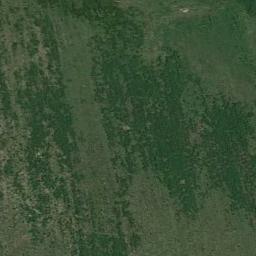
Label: meadow